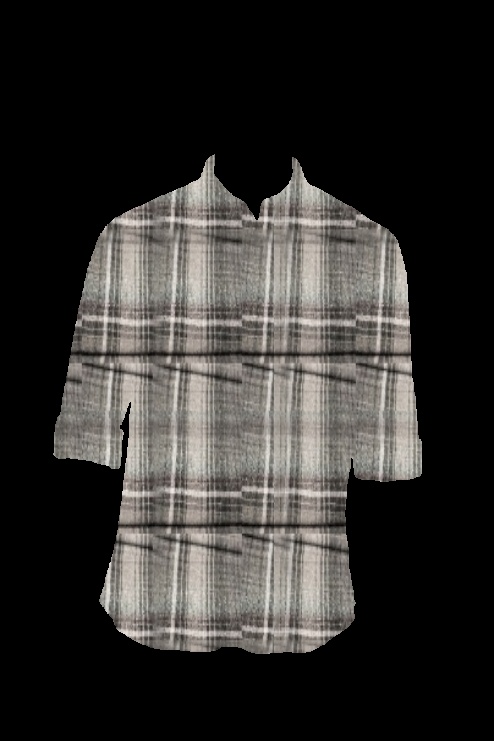
black white plaid button up tee